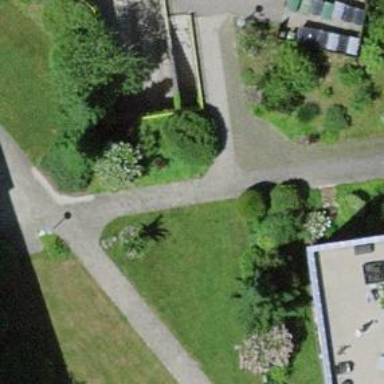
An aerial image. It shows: Group of garages.